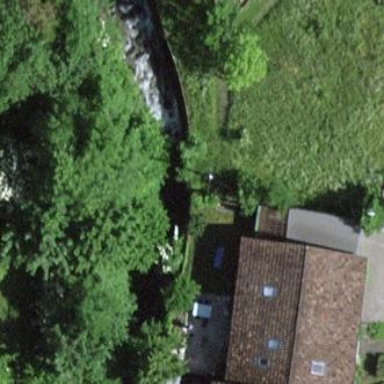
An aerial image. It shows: Simple house.